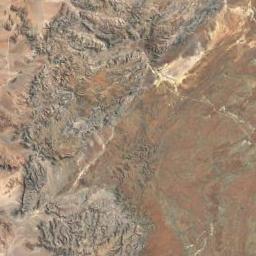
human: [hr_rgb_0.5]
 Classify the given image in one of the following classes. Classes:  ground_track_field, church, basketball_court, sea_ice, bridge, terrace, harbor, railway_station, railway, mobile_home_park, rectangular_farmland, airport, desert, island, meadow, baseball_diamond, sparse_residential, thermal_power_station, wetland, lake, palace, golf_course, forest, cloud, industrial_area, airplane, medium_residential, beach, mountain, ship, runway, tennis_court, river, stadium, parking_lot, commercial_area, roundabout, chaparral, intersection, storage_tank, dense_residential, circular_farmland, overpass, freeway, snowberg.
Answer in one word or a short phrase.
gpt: mountain